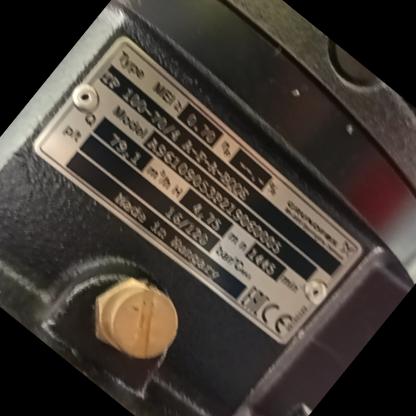
Klasa: tabliczka-znamionowa